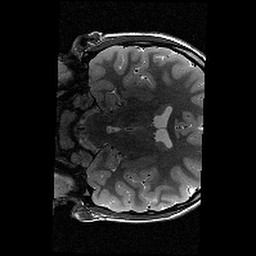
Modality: T2w
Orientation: coronal
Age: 12
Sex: male
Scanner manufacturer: siemens
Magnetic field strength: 3 T
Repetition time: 9.23 s
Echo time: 0.067 s